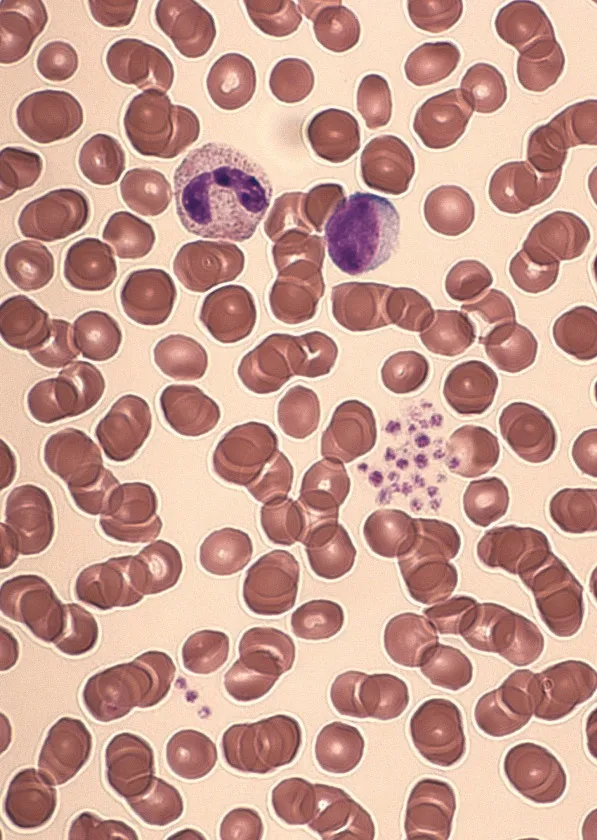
Blood smear of an EDTA sample showing activated lymphocytes and platelet aggregates. Patient was referred with suspected acute leukemia because lymphocytes were misinterpreted as blasts and thrombocytopenia was not recognised as EDTA-dependent pseudothrombocytopenia.
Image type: pathology (giemsa)